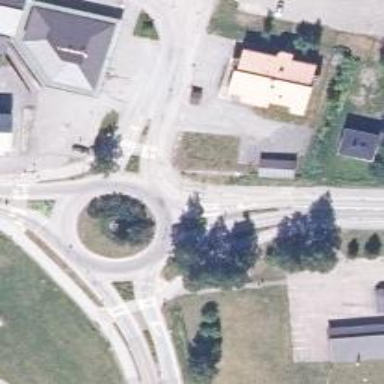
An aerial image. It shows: Cycleway with asphalt surface featuring zebra crossing with island.